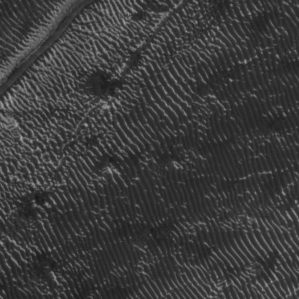
Label: frost